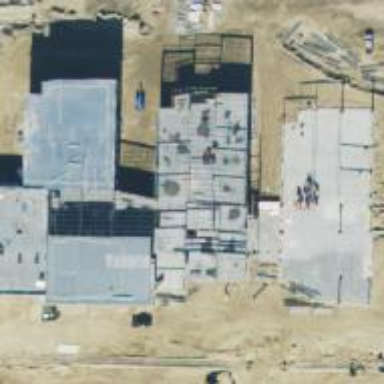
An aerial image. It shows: School building.